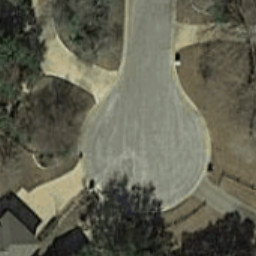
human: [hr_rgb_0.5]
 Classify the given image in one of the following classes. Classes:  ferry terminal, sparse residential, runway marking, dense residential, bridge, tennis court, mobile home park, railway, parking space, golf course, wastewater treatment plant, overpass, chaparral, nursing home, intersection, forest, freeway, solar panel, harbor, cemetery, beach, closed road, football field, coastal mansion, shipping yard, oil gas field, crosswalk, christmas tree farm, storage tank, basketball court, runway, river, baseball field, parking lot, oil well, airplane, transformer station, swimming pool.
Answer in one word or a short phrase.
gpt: closed road